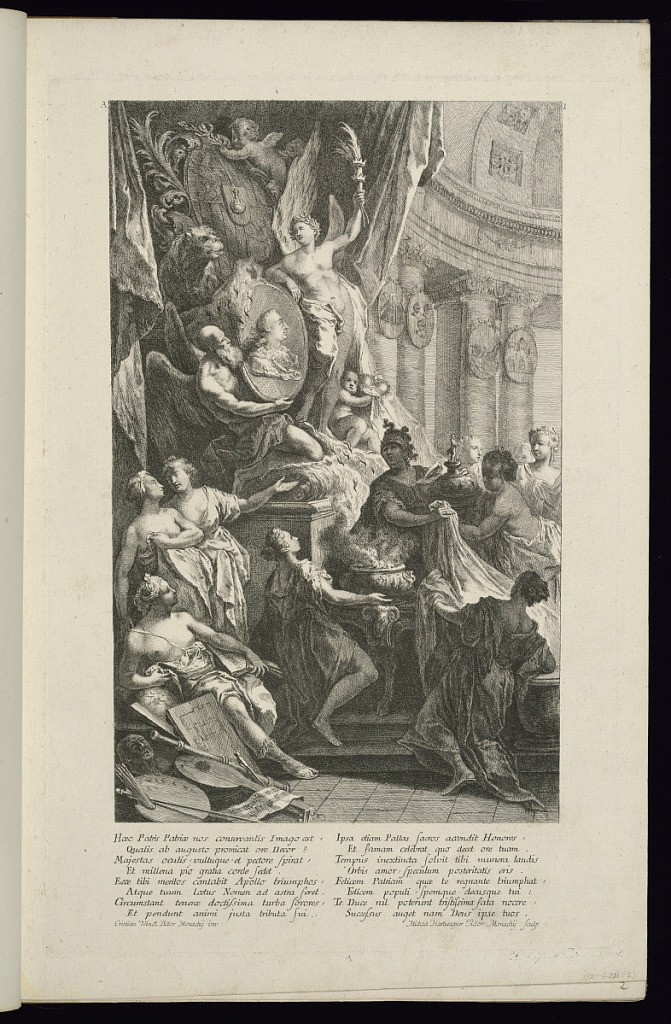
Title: Frontispiece
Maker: Christian Wink, German, 1738 - 1797
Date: ca. 1770
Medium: Etching and engraving on paper
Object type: Bound print
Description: An allegorical frontispiece with a dedication in Latin lettered below. A large figural group within a classical interior. At upper left, winged figures suporting an oval profile portrait of a man topped with a coat of arms. Attributes of architecture in the lower left corner.